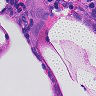
Metastatic tissue present: yes